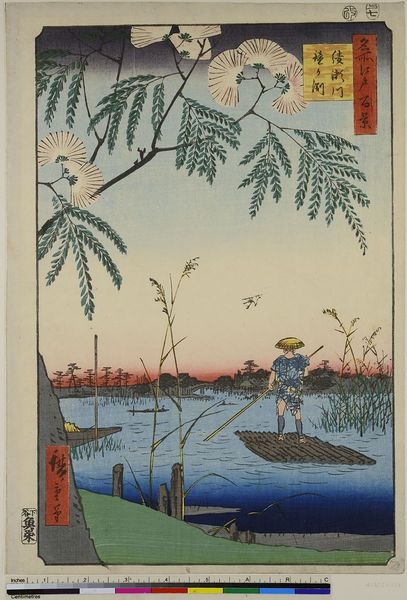
Titel: Der Ayase-Fluss und Kanegafuchi, Blatt 63 aus der Serie: 100 berühmte Ansichten von Edo
Künstler: Utagawa Hiroshige
Standort: Hamburg
Institution: Museum für Kunst und Gewerbe Hamburg
Schlagwörter: blau, mann, wasser, fluss, pflanzen, holzschnitt, japan, vegetation, stadtansicht, druckgraphik, druckgrafik, verkehr, zeit, farbholzschnitt, schifffahrt, landschaften, landschaftsdarstellung, edo, flos, flöser, reproduktionen, druckerzeugnisse, pflanzenabbildung, gewässer, floß